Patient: sex M, age 35
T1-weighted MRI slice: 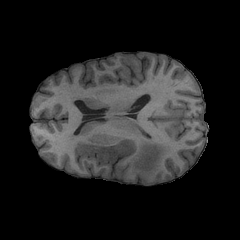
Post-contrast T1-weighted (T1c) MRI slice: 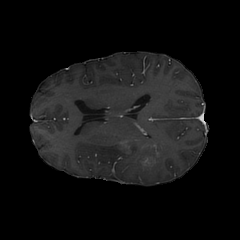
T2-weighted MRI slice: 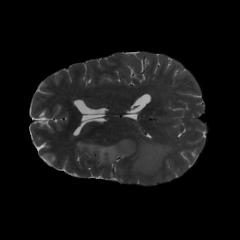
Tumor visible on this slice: yes
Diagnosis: Astrocytoma, IDH-mutant
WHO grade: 4